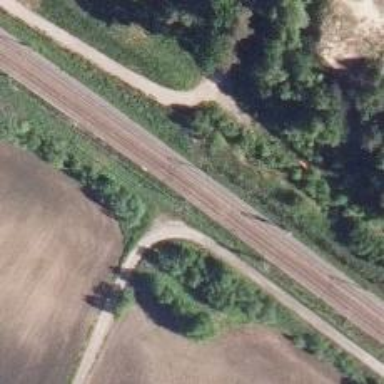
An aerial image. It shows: Railway signal supported by catenary mast.